Platform: macOS
Application: Arc Browser
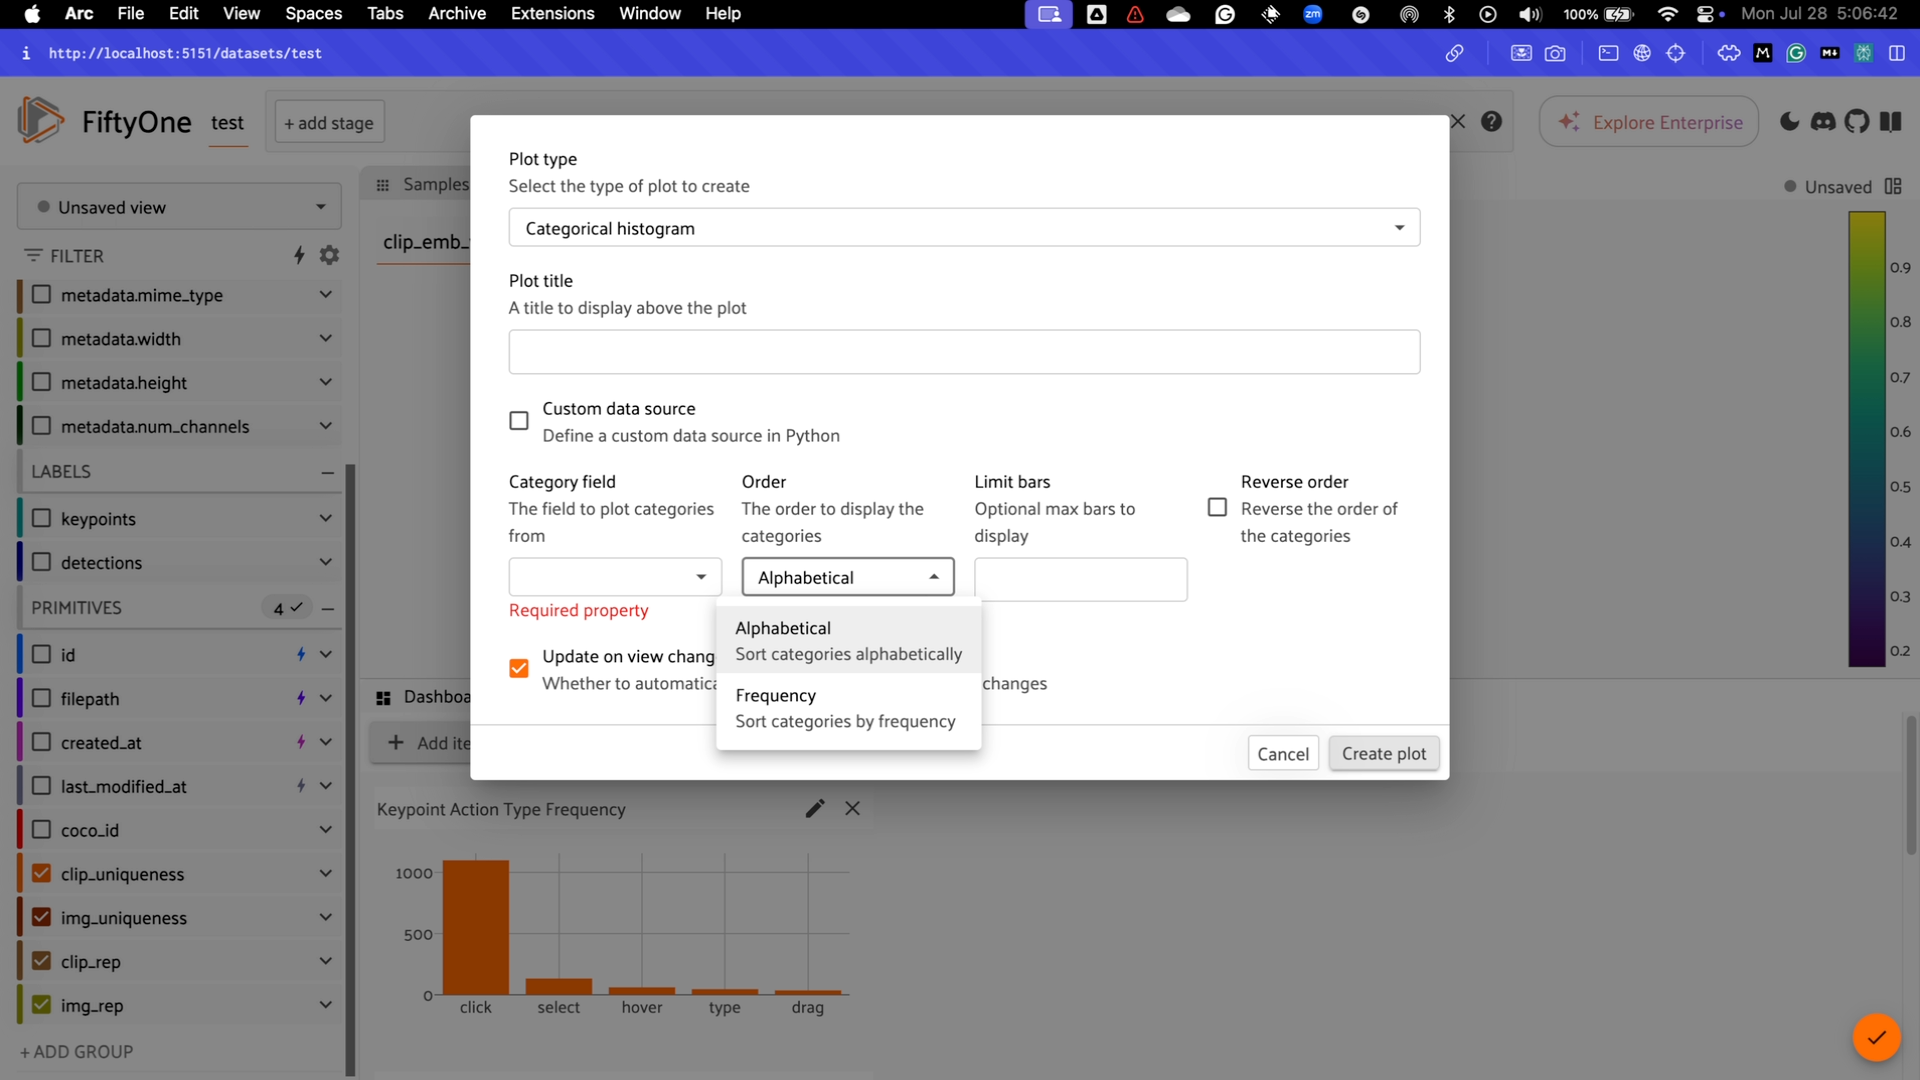
task_description: Add a title to the plot
action_type: type
element_info: Text Input
task_description: Select a different type of plot to add to the dashboard panel
action_type: select
element_info: Menu Item

task_description: Select a field to plot
action_type: select
element_info: Menu Item

task_description: Change the order to display the categories on the plot
action_type: select
element_info: Menu Item

task_description: Sort the categories on the plot alphabetically
action_type: select
element_info: Menu Item

task_description: Sort the categories on the plot by frequency
action_type: select
element_info: Menu Item

task_description: Create the plot
action_type: click
element_info: Button